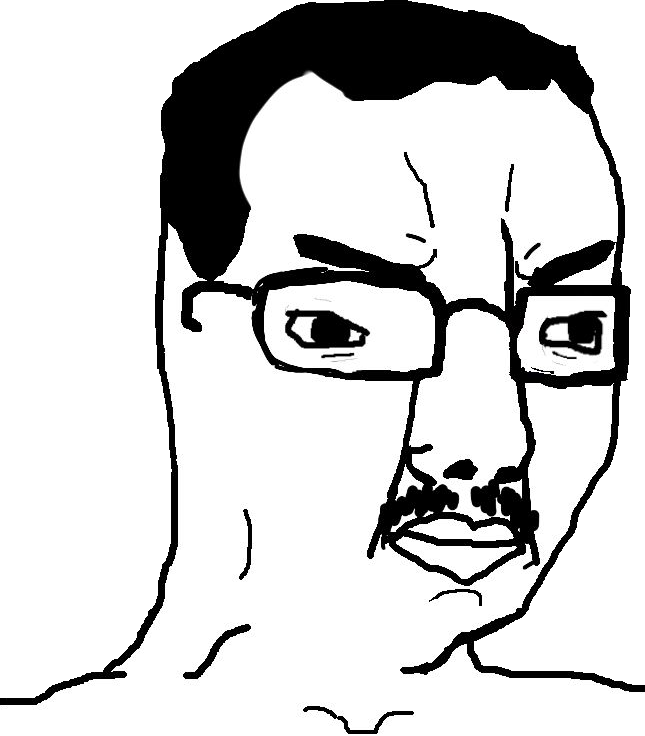
Label: 5_Poljak